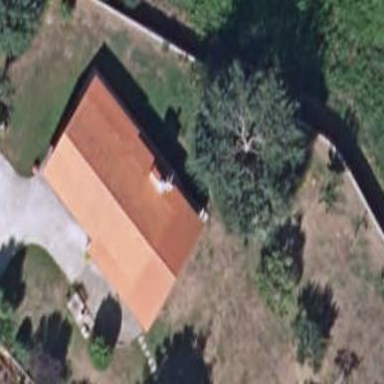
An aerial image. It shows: Simple house.